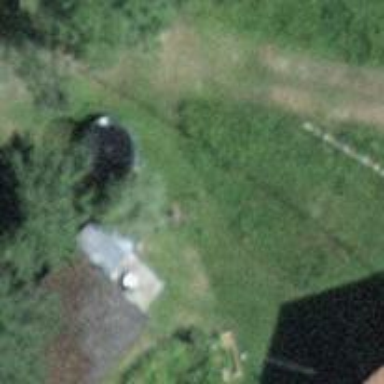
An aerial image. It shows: Garage.